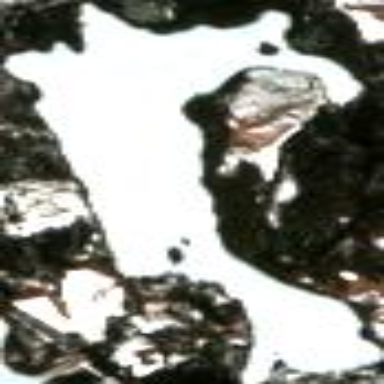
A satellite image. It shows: Serene lake.